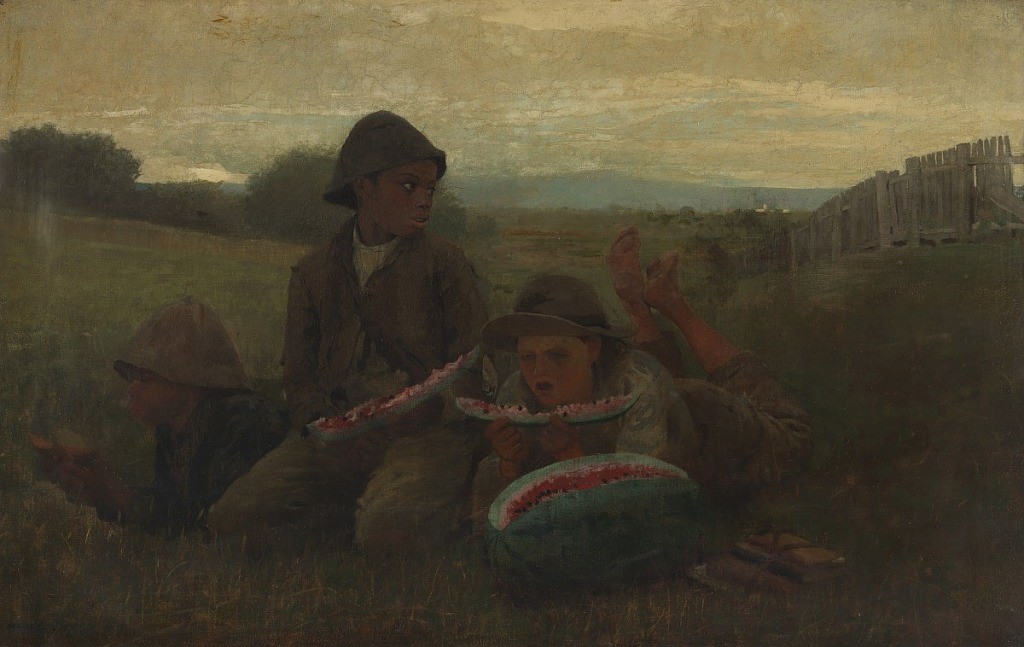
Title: The Watermelon Boys
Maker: Winslow Homer, American, 1836–1910
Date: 1876
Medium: Brush and oil paint on canvas
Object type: Painting
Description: Horizon. rectangle. Field: in foreground two negro boys and one white boy, eating slices cut from a watermelon that lies before them. On right, receding, a broad fence. Blue range of hills across background.